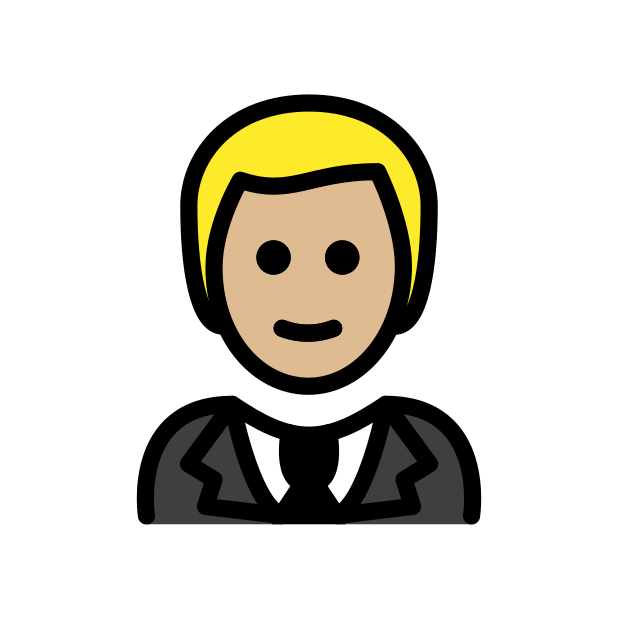
man in tuxedo: medium-light skin tone